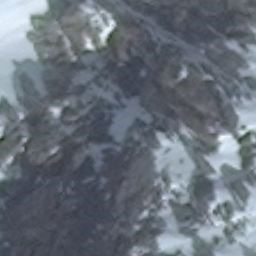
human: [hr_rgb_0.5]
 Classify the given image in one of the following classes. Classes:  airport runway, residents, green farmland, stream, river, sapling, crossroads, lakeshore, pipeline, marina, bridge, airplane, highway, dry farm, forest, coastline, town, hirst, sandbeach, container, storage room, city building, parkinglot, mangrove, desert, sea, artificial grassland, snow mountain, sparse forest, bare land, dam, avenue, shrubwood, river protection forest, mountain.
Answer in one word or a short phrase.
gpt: snow mountain